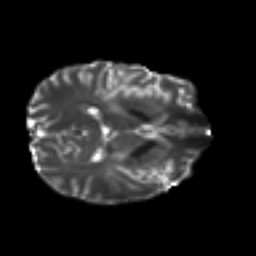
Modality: T2w
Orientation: axial
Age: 25
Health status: ill
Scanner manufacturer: philips
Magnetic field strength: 3 T
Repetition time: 9 s
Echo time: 0.127 s